Question:
See above is a picture of new order acknowledgement email of Magento.
On the website we're developing we use Fontis Australia extension (<URL> to implement BPay payment method. The extension works ok, except that on the order acknowledgement email, the Email ref always show 000000.
I try to look at it and see that the ref number generated need the order ID as input to generate the correct ref number.
The extension use this code to get the last order number on payment info block:
$order_id = Mage::getSingleton('checkout/session')->getLastRealOrderId();
I try to use and print the result from other controller, it shows the correct order number. But seems that for the payment info block on email, the order number info can't be retrieved. Actually the same block also called out on the checkout success page, and it shows correctly.
Can somebody suggest other way to get the last order id on payment info block on Magento Email?
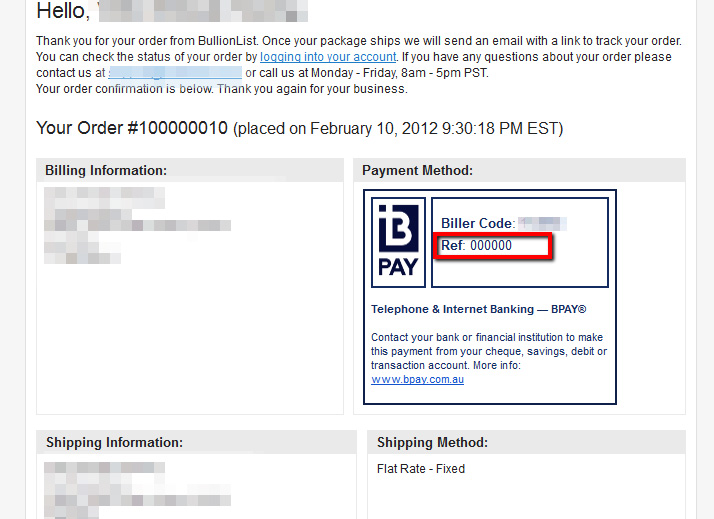
Answer: In info template you can use '$order = $this->getInfo()->getOrder();' to get 'Mage_Sales_Model_Order' object. Then you can get current order id by $'order->getData('increment_id')'.
But with this code, you get error in checkout process, because '$this->getInfo()' returns other model.
So solution, that works for me without errors, is:
'''
$info = $this->getInfo();
if ($info instanceof Mage_Sales_Model_Order_Payment) {
$order = $info->getOrder();
echo $order->getData('increment_id'));
}
'''